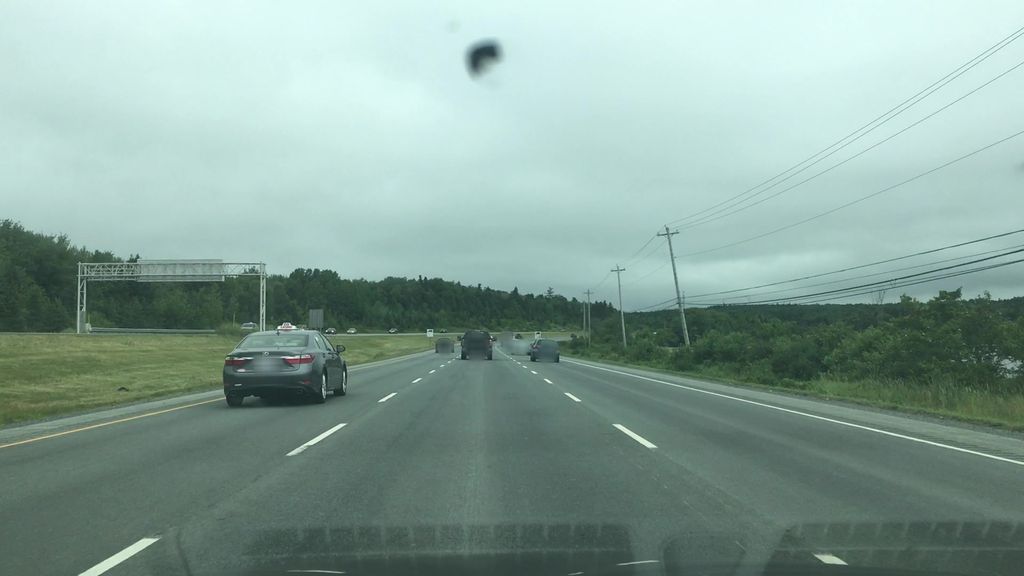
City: halifax